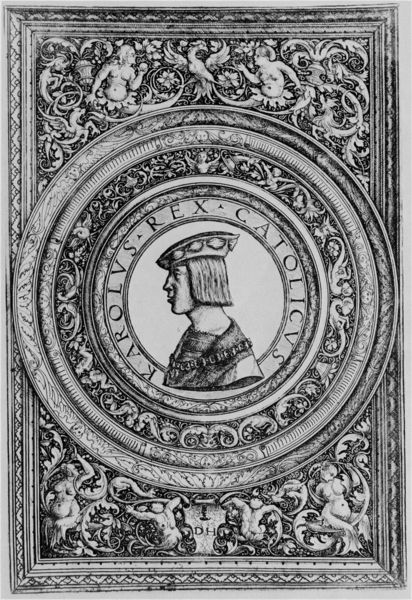
Titel: Bildnis von Kaiser Karl V
Künstler: Daniel Hopfer
Institution: (Seriendruck)
Schlagwörter: blätter, kopf, mann, nackt, umhang, vogel, frauen, blumen, haar, hut, nase, profil, schmuck, zeichnung, blick, haube, malerei, muster, ornament, jung, mütze, augen, rahmen, silber, bildnis, portrait, porträt, signatur, kirche, figur, gold, haare, mantel, blatt, renaissance, schultern, kreis, rund, rundbild, tondo, engel, ranken, schärpe, brüste, holzschnitt, schrift, kette, grafik, graphik, grisaille, figuren, kaiser, könig, papst, inschrift, büste, dekor, floral, ornamente, verzierung, junge, ring, knabe, buch, eckig, medaillon, tauben, druck, schwarzweiss, monogramm, stich, seite, kreise, orden, ranke, einband, verziert, wappen, barett, bildnid, fresken, medaille, karl, wandbild, punziert, putti, metallarbeit, münze, akantus, arabeske, latein, lateinisch, maximilian, karl der große, rondo, frontispiz, reformation, grotesken, katholisch, buchmalerei, akhantus, pagenkopf, goldenes vließ, karl v., vlies, carolus, habsburger, heiligsprechung, catolicus, drolerien, karolus, rex, latain, silberkette, hu, dh, lateinische schrift, silver, silbertaler, frontispit